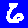
Digit: 6